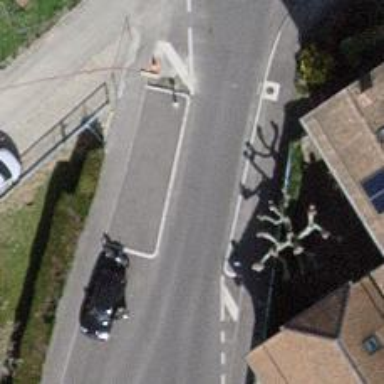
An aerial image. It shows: Traffic calming feature called choker.